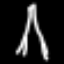
Label: The Eiffel Tower